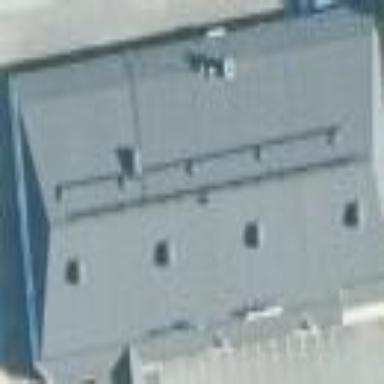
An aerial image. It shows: Building that houses furniture shop.